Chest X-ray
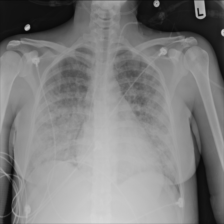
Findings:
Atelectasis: negative
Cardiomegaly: negative
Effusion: negative
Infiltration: positive
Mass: negative
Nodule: negative
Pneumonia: positive
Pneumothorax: negative
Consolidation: negative
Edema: positive
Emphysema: negative
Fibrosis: negative
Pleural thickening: negative
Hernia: negative